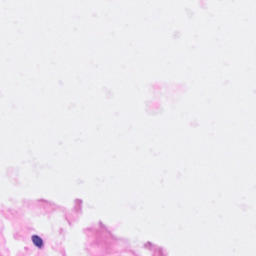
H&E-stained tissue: Breast